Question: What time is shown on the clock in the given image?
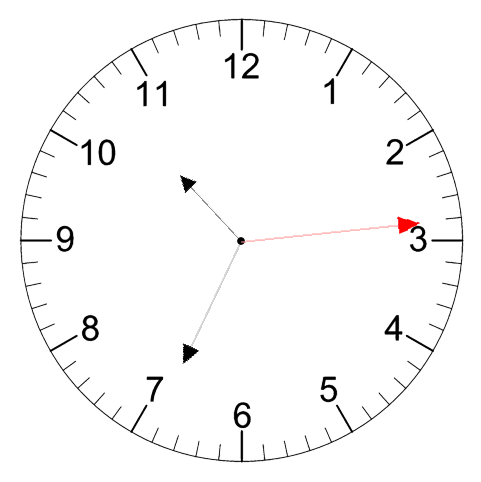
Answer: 10:34:14